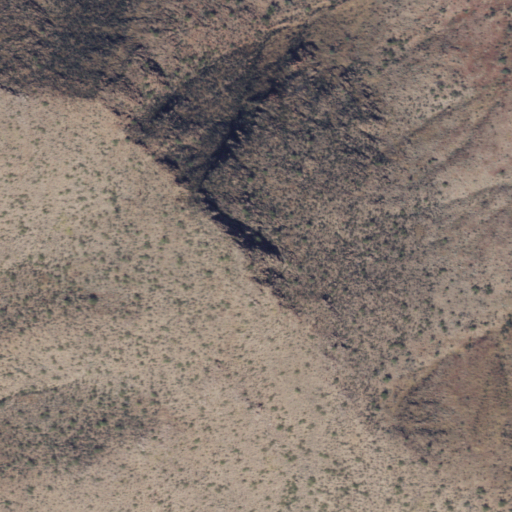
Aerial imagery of mountain in Arizona named Comet Peak containing only shrub